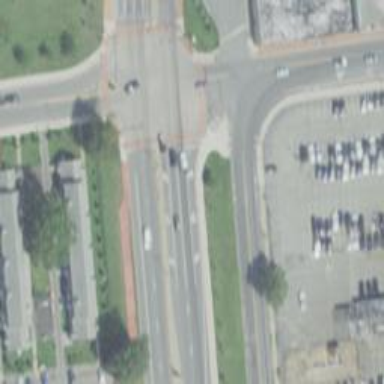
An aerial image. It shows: Marked road crossing.